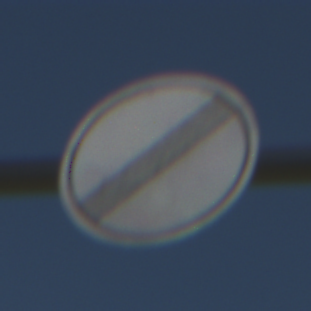
Verkehrszeichen: EndeSaemtlicherBegrenzungen
Umgebung: Outdoor, Nature
Tageszeit: Midday
Wetter: Clear
Licht: Natural
Jahreszeit: NotSpecified
Kontrast: HighContrast